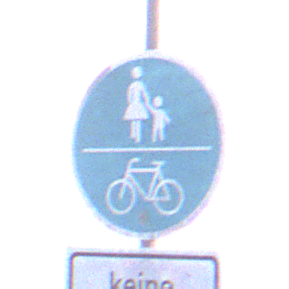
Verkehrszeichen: GemeinsamerGehUndRadweg
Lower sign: HinweisDurchVerbaleAngabe4
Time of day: SunriseSunset
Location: Outdoor (Urban)
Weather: Clear
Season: NotSpecified
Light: Natural